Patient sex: F
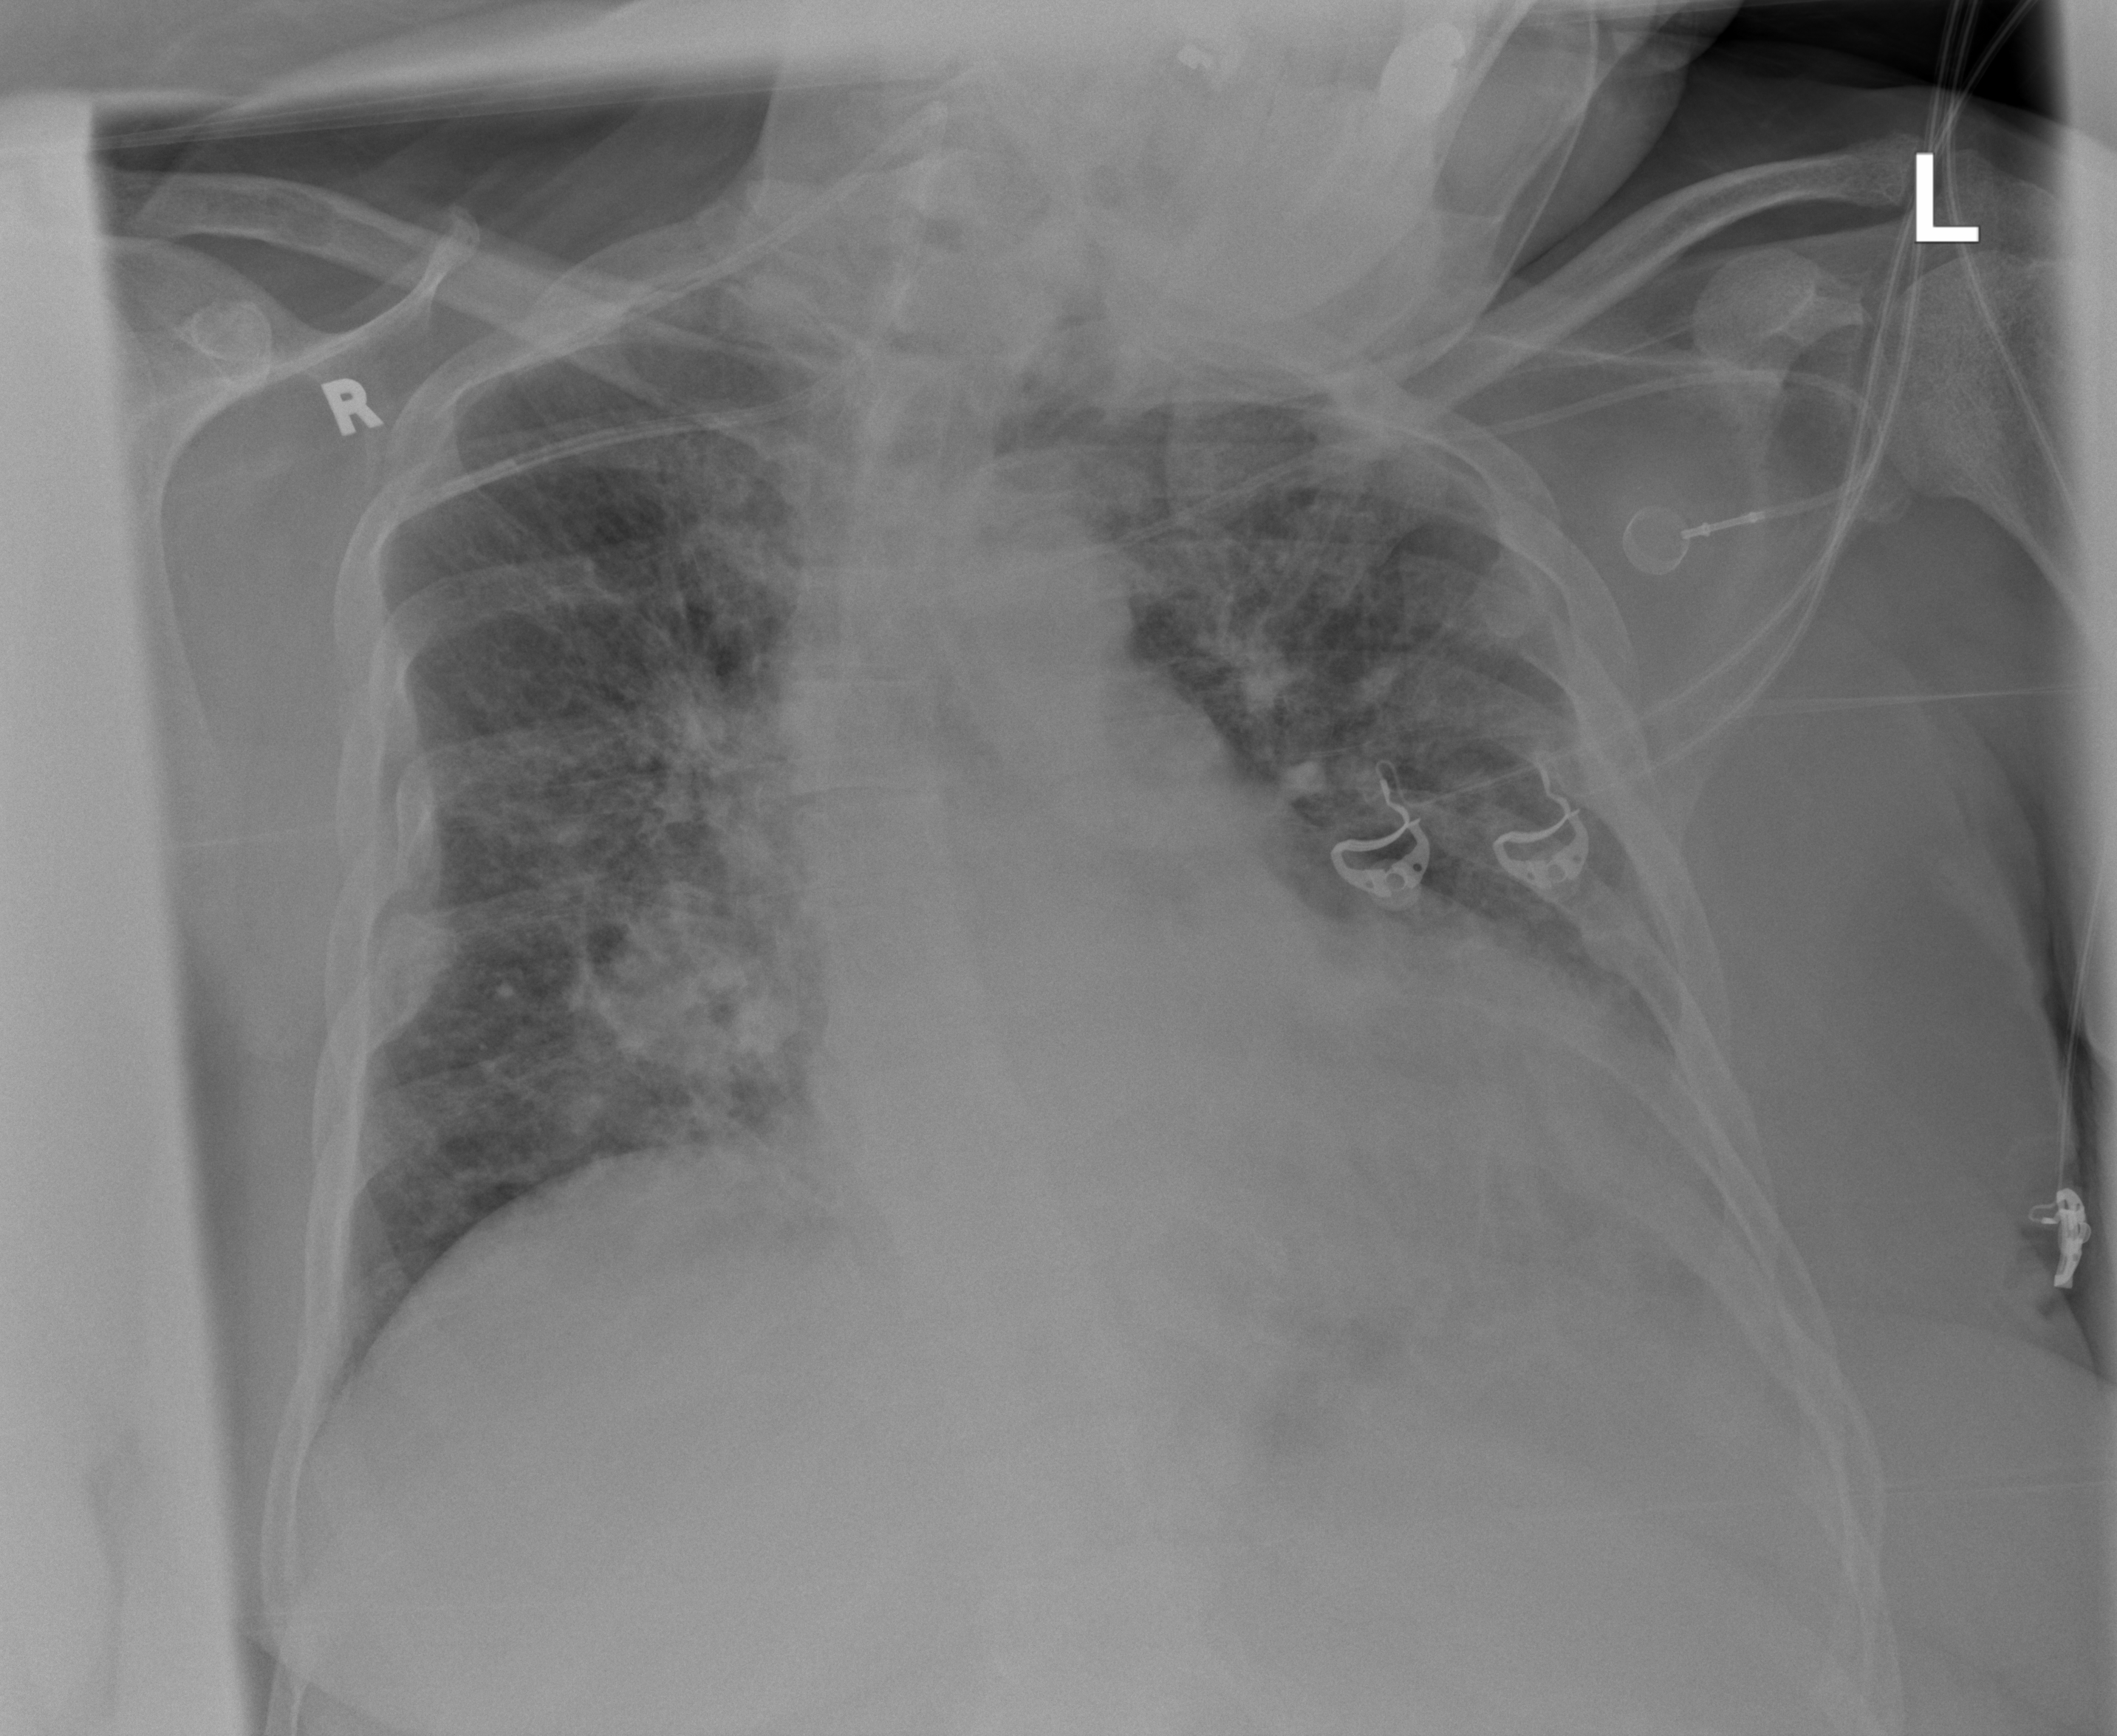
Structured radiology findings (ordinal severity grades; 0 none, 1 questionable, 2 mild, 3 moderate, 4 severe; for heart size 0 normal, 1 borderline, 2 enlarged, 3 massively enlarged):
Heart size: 2
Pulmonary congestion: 2
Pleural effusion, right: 0
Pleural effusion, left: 2
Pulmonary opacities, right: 2
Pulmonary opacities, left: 1
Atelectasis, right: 0
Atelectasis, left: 2